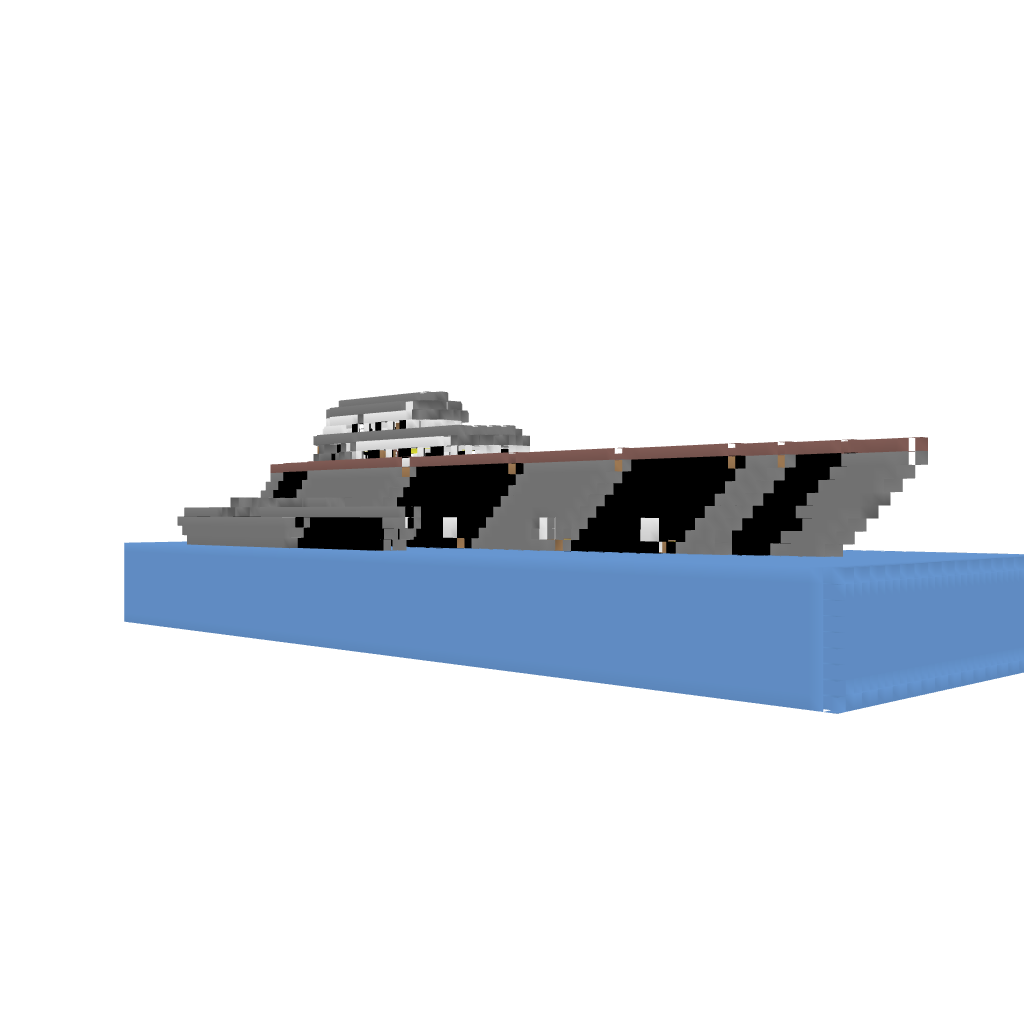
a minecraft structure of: Yacht high quality